Question: I am Validating SAML Assertion from SalesForce validator. All my are OK. I am getting warning at point 12 as in figure.

How can I validate it?
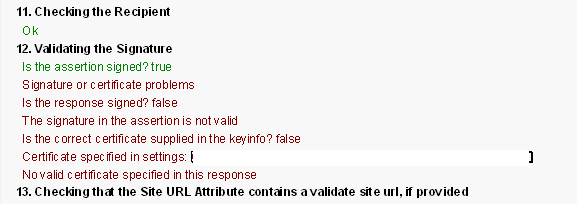
Answer: You will need to create a proper XML digital signature on your SAML object. Please see: <URL>